Question: I have a java servelet which is also mapped in web.xml file but when i run it it raises 404 error. Here is my source Code
My Form with action is shown below
'''
<form name="productsForm" method="post" action="/Checkout">
'''
Here is my web.xml file
'''
<?xml version="1.0" encoding="UTF-8"?>
<web-app xmlns:xsi="http://www.w3.org/2001/XMLSchema-instance" xmlns="http://java.sun.com/xml/ns/javaee" xsi:schemaLocation="http://java.sun.com/xml/ns/javaee http://java.sun.com/xml/ns/javaee/web-app_3_0.xsd" id="WebApp_ID" version="3.0">
<display-name>AP Assignment 5</display-name>
<servlet>
<description>Called to process any forms on the website</description>
<display-name>Form Processing Servlet</display-name>
<servlet-name>Checkout</servlet-name>
<servlet-class>Servlets.MyServlet</servlet-class>
</servlet>
<servlet-mapping>
<servlet-name>Checkout</servlet-name>
<url-pattern>/Checkout</url-pattern>
</servlet-mapping>
<welcome-file-list>
<welcome-file>index.jsp</welcome-file>
</welcome-file-list>
'''
Here is my project hierarchy with my servelet code

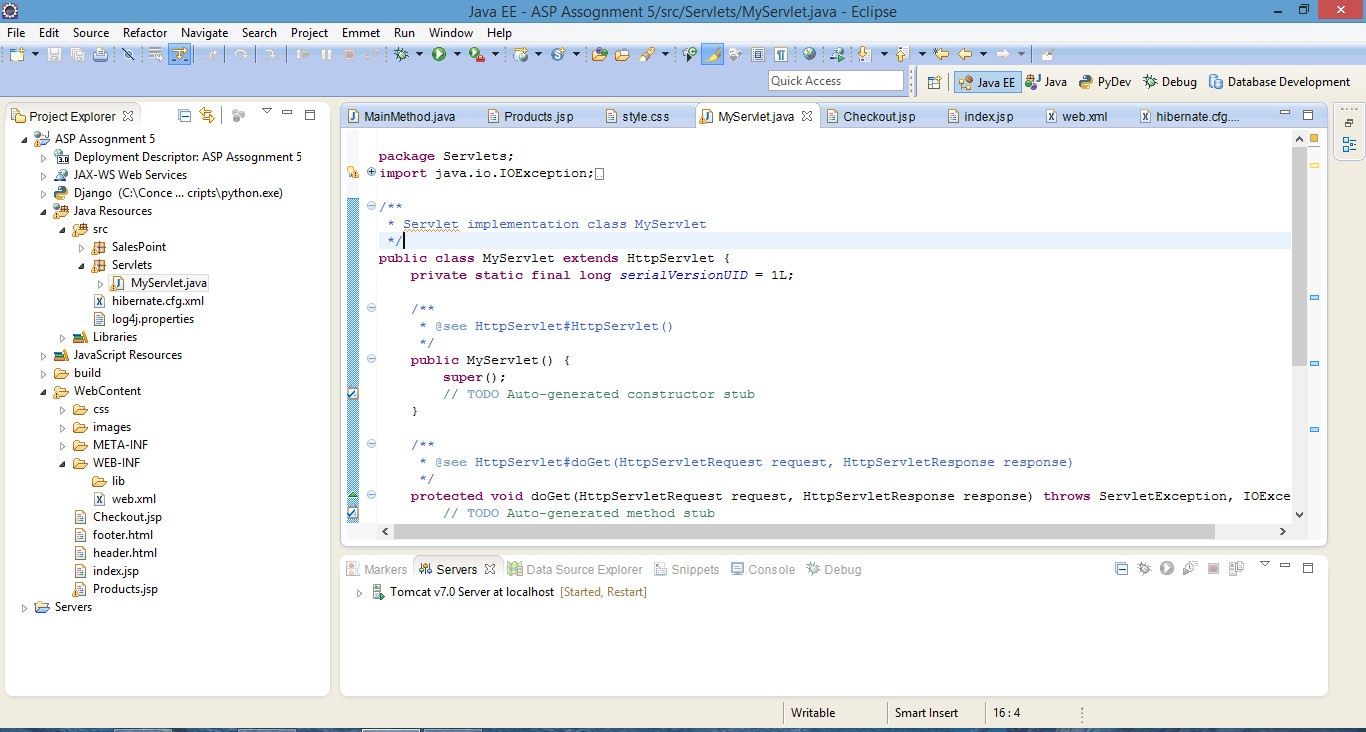
Answer: Remove '.class' from '<servlet-class>' that is invalid here.
---
It should be
'''
<servlet-class>Servlets.MyServlet</servlet-class>
'''
instead of
'''
<servlet-class>Servlets/MyServlet.class</servlet-class>
'''
---
--EDIT--
try with appending if you are using it in JSP or append context path directly if using it in HTML.
'''
<form name="productsForm" method="post"
action="<%=request.getContextPath() %>/Checkout">
'''
instead of
'''
<form name="productsForm" method="post" action="/Checkout">
'''
Please have a look at similar issue <URL>.